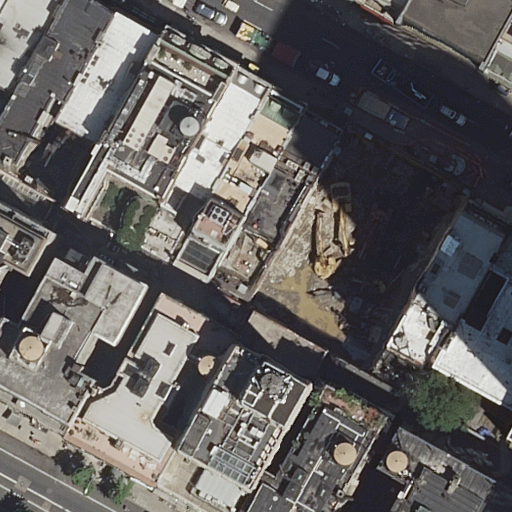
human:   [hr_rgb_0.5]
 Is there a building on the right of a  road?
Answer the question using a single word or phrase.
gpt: yes

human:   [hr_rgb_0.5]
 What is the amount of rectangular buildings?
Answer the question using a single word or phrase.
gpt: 14

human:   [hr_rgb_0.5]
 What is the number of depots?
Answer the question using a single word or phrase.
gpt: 0

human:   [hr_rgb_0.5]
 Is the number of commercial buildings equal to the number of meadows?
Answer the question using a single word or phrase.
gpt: yes

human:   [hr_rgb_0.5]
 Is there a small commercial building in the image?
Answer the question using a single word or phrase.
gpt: no

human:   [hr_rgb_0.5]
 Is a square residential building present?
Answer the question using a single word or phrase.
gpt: no

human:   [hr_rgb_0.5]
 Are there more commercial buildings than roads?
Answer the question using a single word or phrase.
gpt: no

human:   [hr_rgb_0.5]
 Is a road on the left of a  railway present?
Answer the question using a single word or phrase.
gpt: no

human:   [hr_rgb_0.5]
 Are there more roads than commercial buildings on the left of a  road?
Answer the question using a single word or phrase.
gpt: yes

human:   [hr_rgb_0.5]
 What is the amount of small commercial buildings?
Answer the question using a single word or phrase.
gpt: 0

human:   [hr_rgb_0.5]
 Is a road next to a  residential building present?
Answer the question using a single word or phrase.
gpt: yes

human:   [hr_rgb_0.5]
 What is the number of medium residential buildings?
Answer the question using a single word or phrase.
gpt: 12

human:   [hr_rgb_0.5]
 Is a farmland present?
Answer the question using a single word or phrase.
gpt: no

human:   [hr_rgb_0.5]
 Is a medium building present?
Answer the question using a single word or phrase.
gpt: yes

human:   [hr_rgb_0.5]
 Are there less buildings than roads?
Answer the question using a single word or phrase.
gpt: no

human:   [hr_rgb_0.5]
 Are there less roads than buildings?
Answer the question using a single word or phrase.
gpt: yes

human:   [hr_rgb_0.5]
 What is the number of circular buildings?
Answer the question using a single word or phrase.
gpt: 0

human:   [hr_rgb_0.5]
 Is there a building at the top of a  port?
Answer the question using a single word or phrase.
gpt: no

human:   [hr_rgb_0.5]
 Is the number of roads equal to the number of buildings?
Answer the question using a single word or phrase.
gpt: no

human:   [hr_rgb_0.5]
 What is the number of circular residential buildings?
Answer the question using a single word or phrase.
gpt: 0

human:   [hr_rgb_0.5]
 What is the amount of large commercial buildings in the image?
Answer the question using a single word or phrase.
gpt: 0

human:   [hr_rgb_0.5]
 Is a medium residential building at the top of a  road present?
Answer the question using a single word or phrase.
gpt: yes

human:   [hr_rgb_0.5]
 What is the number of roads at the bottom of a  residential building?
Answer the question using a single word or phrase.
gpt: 1

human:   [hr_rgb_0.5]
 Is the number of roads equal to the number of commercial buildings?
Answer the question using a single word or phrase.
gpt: no

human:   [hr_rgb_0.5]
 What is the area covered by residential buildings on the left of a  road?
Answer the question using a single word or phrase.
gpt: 4637m2

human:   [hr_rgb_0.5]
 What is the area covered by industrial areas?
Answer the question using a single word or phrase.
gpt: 0m2

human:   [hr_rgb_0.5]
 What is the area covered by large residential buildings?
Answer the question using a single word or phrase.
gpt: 3722m2

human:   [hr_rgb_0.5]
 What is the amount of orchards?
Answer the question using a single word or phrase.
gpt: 0

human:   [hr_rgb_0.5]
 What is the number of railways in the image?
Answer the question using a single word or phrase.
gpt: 0

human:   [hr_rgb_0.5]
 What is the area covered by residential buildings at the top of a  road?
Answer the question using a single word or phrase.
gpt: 6069m2

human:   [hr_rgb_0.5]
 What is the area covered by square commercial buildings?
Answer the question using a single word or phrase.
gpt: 0m2

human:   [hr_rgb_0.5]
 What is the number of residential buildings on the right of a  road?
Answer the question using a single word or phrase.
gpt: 15

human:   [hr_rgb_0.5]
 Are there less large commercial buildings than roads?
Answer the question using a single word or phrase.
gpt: yes

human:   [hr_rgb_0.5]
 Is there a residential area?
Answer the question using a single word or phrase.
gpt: no

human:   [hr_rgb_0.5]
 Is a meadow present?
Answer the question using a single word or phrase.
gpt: no

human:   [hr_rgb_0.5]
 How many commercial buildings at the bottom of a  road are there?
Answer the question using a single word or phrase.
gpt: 0